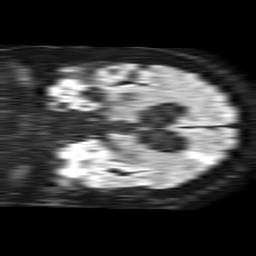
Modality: TRACE
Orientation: coronal
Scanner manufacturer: philips
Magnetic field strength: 1.5 T
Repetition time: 4.6 s
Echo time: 0.08631 s